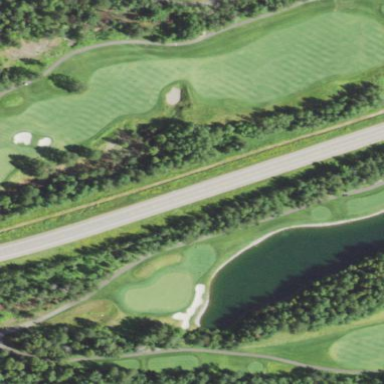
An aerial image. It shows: Golf fairway surrounded by grass.